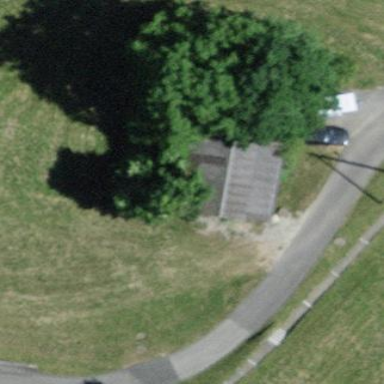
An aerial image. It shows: Barn.